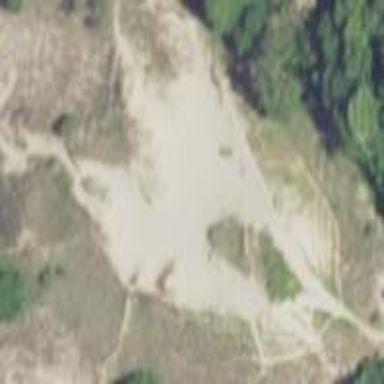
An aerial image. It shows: Sandy area in nature.